Question: I want add dynamic layout in android.this layout should be in horizontally and vertically.like
like gridview
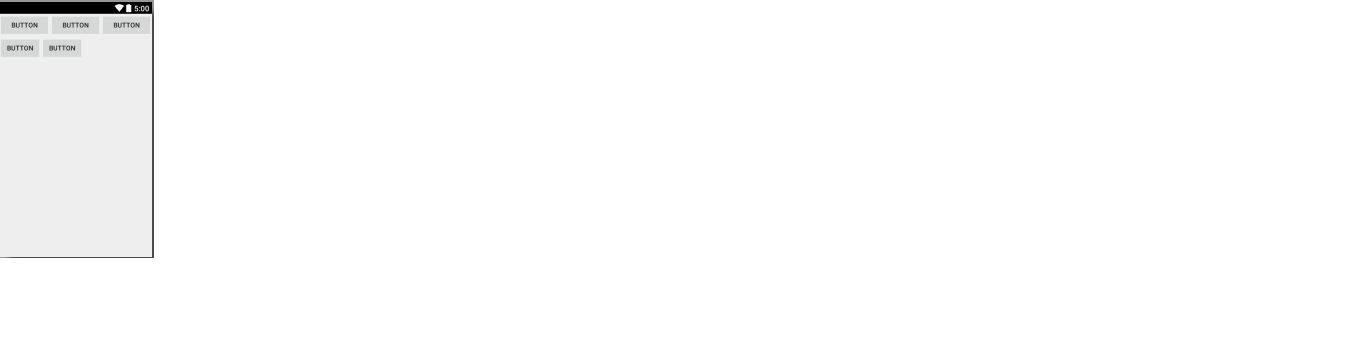
Answer: I had the same requirement and I Solved my problem by using . Sample code and references are available <URL> Its simple to use.
Hope this'll help you.